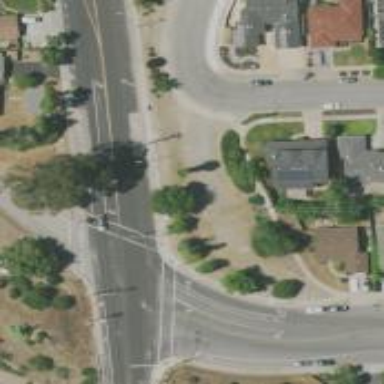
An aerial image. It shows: Utility pole used for telecommunications.